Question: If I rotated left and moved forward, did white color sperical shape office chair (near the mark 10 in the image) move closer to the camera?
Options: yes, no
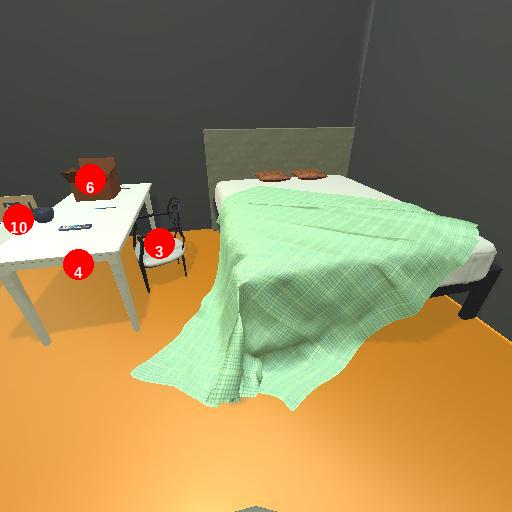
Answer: yes